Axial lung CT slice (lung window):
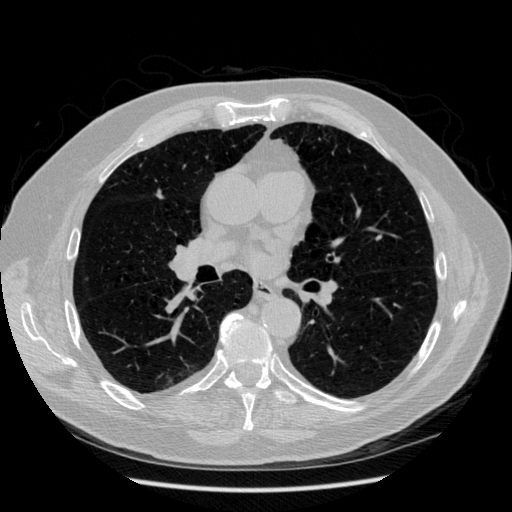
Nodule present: no